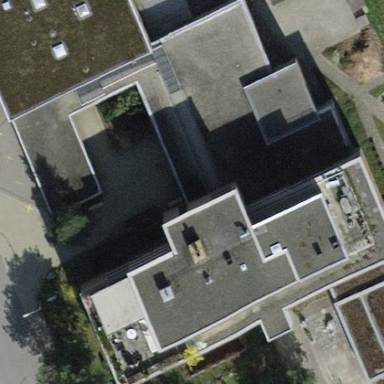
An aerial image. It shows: Building.